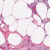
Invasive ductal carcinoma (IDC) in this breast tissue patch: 0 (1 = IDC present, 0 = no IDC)